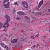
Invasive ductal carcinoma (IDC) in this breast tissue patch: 1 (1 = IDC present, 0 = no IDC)